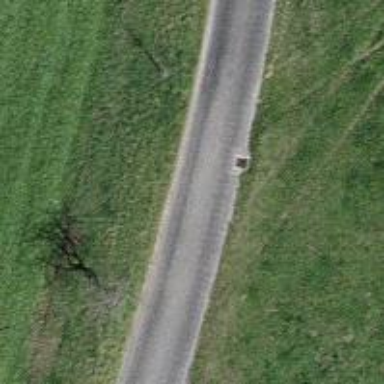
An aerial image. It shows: Unclassified road.